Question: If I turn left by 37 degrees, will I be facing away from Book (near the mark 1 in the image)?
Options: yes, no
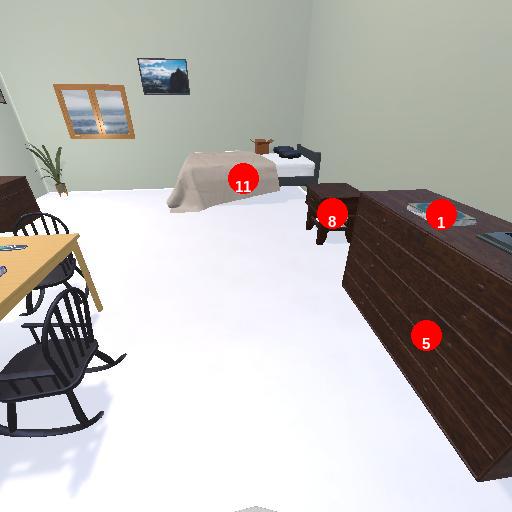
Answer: yes